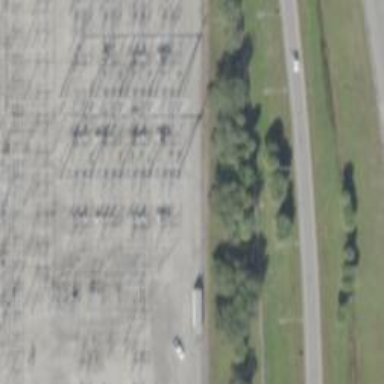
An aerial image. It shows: Switch for power supply.